Question: I took Box2d folder from Cocos2d 2.0 and added it to Cocos2d 3.0. Initialization of Box2d worked and got green bounding box also. Game crashed as soon as I create b2body.
Please find my B2Body creation code:
'''
-(void)createBody
{
b2BodyDef bodyDef;
bodyDef.type = b2_dynamicBody;
bodyDef.position.Set((self.position.x)/PTM_RATIO, (self.position.y)/PTM_RATIO);
bodyDef.userData = ((__bridge void*)self);
b2PolygonShape box;
box.SetAsBox( ((sW)/PTM_RATIO), ((sH)/PTM_RATIO));
self.body = self.world->CreateBody(&bodyDef);
}
'''
Here is screenshot when crashed. It always crash..how can I fix ?

" ARC enabled, I set -fno-objc-arc flag for all box2d files...but still crashed.
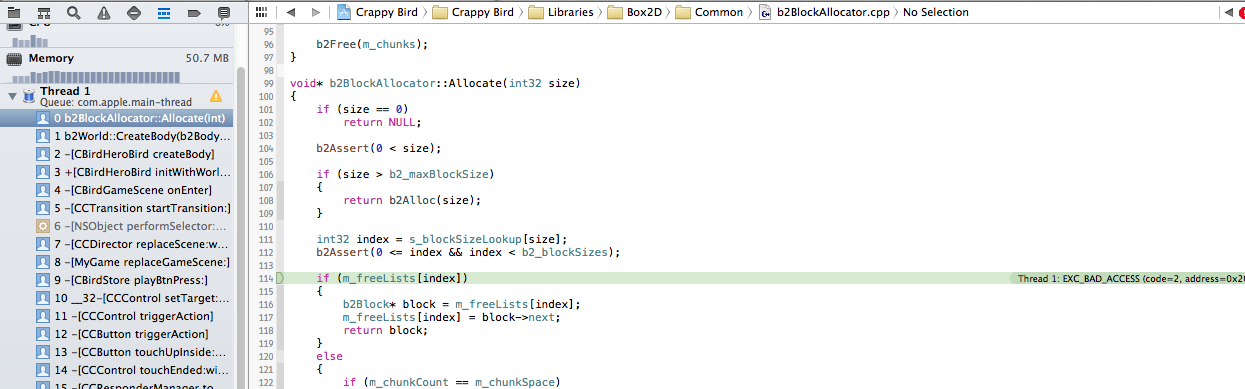
Answer: '''
-(void)createBody
{
b2BodyDef bodyDef;
bodyDef.type = b2_dynamicBody;
bodyDef.position.Set((self.position.x)/PTM_RATIO, (self.position.y)/PTM_RATIO);
bodyDef.userData = ((__bridge void*)self);
b2PolygonShape box;
box.SetAsBox( ((sW)/PTM_RATIO), ((sH)/PTM_RATIO));
self.body = self.world->CreateBody(&bodyDef);
self.body->createFixture(&box, 1);
}
'''